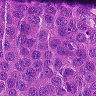
Metastatic tissue present: yes